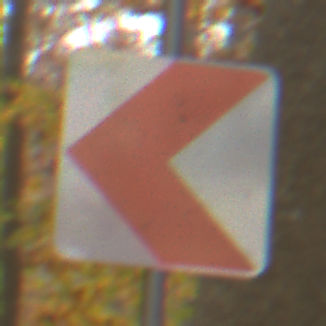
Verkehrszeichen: RichtungstafelnInKurvenKleinRechts
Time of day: MorningAfternoon
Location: Outdoor (Nature)
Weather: Overcast
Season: Autumn
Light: Natural